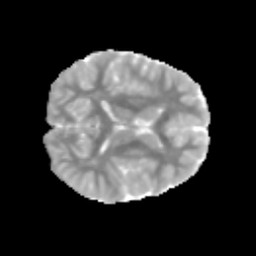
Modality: MD
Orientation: axial
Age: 9
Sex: female
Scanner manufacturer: siemens
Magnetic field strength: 3 T
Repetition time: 3.8 s
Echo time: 0.07 s